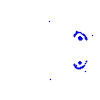
Particle: pion